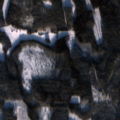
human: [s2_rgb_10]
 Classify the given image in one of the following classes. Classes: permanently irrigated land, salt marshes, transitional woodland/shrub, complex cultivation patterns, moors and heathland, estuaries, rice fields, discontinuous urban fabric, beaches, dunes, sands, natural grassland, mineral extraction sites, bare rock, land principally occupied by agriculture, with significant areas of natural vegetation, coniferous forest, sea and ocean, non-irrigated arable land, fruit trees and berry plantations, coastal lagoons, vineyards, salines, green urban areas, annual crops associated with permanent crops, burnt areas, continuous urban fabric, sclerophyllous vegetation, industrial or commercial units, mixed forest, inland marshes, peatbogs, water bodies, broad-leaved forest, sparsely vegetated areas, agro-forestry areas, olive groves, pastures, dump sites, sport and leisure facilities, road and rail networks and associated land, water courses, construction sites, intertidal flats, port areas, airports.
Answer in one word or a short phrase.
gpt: coniferous forest, mixed forest, transitional woodland/shrub